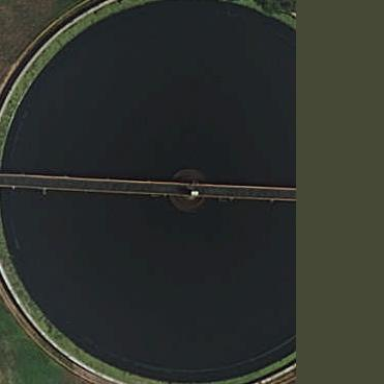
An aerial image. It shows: Body of wastewater.